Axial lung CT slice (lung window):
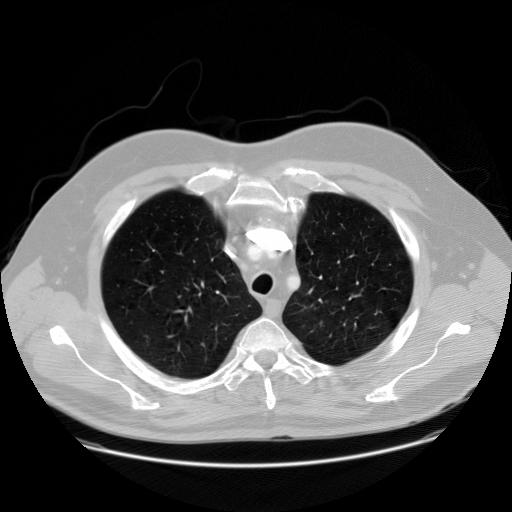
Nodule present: no